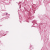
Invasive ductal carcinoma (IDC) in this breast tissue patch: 0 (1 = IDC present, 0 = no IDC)